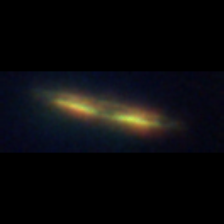
Taxon: Pennate
Group: Diatoms